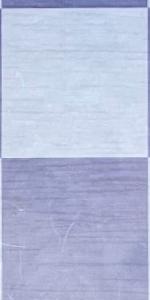
Label: Empty